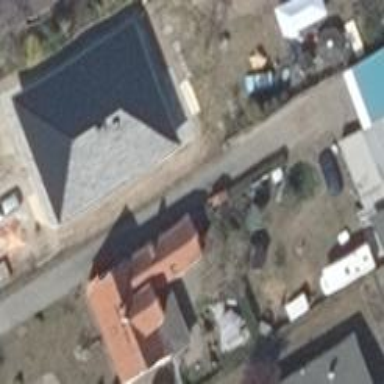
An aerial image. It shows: House with hipped roof.